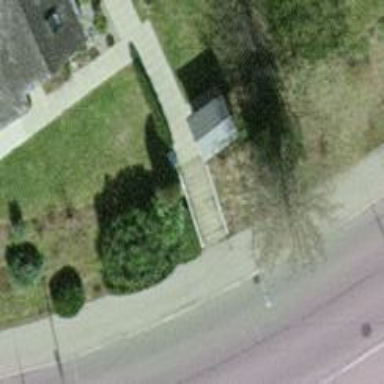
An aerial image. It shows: Set of steps on the road.